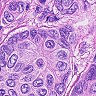
Metastatic tissue present: yes